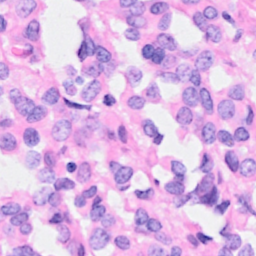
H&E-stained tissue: Breast